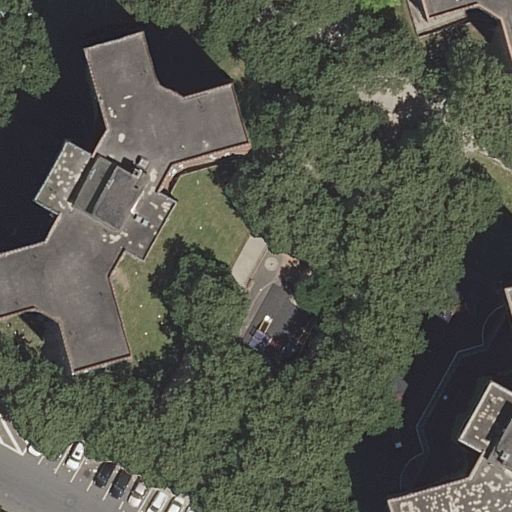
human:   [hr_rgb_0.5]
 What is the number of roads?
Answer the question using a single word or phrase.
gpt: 6

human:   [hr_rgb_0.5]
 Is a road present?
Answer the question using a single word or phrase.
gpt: yes

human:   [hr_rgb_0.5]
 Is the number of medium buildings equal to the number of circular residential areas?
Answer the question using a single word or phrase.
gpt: no

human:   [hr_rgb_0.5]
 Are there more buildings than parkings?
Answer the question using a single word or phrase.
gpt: yes

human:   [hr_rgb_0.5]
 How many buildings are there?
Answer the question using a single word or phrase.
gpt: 3

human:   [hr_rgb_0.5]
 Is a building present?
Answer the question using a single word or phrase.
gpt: yes

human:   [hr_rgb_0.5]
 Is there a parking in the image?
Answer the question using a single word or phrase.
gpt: yes

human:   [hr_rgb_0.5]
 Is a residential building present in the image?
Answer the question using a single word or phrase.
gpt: yes

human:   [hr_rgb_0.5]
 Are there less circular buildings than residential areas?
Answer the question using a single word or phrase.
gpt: yes

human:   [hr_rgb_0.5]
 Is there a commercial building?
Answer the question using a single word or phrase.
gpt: no

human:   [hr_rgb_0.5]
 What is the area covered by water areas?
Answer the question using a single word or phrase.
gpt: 0m2

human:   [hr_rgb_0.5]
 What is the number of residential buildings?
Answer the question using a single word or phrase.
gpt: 3

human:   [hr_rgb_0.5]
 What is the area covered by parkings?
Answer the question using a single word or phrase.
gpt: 1485m2

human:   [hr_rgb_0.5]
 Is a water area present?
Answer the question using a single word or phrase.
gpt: no

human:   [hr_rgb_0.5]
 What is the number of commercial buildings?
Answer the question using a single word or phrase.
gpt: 0

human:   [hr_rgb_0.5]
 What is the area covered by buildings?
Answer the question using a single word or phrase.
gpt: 972m2

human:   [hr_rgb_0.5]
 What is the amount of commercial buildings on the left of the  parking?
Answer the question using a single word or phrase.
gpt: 0

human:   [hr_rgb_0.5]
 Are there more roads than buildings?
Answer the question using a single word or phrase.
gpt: yes

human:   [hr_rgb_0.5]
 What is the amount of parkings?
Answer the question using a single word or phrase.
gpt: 1

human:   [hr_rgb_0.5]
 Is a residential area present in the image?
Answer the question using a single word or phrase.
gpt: yes

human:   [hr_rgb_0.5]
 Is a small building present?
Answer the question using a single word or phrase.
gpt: yes

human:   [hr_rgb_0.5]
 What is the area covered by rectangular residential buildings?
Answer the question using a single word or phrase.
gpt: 215m2

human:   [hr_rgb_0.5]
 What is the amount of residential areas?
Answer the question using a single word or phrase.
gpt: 1

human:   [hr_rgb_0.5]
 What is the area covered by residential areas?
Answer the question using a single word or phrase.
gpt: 5111m2

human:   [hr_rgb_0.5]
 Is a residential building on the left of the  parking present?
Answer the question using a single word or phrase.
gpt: no

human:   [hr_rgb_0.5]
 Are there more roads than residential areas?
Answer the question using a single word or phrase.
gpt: yes

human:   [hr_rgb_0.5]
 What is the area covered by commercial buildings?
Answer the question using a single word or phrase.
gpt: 0m2

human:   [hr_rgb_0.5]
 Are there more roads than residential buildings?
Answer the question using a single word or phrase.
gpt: yes

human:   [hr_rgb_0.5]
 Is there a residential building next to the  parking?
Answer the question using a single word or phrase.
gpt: yes

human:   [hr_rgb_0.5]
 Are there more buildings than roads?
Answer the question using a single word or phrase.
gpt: no

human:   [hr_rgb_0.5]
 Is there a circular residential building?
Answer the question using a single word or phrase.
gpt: no

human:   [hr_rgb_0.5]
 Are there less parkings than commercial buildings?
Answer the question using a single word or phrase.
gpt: no

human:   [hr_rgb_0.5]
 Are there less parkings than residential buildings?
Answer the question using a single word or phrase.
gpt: yes

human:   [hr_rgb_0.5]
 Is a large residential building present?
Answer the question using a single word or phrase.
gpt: yes

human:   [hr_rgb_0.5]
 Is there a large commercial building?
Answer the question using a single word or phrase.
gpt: no

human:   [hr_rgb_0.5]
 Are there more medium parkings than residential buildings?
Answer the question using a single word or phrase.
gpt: no

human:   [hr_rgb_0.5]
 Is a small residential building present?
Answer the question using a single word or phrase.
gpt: yes

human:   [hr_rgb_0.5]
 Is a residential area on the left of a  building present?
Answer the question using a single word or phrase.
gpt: no

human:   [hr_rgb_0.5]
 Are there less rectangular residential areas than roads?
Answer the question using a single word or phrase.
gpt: yes

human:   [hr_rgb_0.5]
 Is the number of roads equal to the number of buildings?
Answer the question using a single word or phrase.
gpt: no

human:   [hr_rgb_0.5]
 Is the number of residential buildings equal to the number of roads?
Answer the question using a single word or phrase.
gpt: no

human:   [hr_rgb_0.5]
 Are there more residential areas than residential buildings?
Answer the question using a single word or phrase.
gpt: no

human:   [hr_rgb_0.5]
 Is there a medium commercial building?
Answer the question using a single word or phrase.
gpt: no

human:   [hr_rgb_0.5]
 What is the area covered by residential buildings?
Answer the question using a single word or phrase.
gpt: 972m2

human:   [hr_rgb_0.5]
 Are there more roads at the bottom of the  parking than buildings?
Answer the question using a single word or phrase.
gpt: no

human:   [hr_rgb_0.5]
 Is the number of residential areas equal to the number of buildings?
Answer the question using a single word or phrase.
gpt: no

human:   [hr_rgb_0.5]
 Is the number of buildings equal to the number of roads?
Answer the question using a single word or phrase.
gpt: no

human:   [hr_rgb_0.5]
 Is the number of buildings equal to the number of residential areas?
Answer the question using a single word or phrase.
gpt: no

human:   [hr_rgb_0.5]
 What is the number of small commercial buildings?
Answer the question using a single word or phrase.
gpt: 0

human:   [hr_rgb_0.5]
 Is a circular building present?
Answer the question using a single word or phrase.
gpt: no

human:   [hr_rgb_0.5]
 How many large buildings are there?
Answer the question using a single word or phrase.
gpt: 1

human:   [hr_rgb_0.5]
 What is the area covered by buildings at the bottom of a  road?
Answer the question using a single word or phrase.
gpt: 822m2

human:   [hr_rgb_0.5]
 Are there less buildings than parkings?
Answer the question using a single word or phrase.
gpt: no

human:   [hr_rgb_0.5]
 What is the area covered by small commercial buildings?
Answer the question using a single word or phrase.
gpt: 0m2

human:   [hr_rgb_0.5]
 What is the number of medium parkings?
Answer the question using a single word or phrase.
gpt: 0

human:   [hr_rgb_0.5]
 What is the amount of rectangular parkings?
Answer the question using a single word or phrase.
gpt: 1

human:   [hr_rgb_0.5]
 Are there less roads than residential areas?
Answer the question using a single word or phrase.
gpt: no

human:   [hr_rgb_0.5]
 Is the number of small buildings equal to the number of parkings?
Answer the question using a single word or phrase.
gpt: yes

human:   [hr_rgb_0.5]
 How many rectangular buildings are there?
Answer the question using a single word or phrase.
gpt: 2

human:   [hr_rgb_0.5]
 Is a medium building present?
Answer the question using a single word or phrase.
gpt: yes

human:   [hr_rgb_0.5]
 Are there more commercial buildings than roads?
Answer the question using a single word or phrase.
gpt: no

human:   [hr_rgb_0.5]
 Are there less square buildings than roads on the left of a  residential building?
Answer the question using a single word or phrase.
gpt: yes

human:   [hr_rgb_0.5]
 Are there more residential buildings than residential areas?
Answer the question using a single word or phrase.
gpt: yes

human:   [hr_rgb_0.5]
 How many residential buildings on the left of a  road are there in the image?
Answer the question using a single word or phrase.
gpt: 1